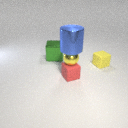
large blue metal cylinder above small yellow metal sphere